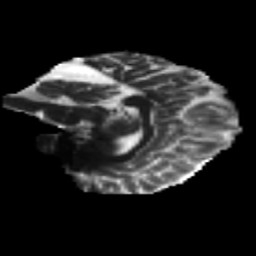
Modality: T2w
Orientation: sagittal
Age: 30
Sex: male
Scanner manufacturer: siemens
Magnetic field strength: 3 T
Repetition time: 8.8 s
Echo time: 0.085 s